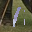
Label: 1